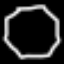
Label: octagon